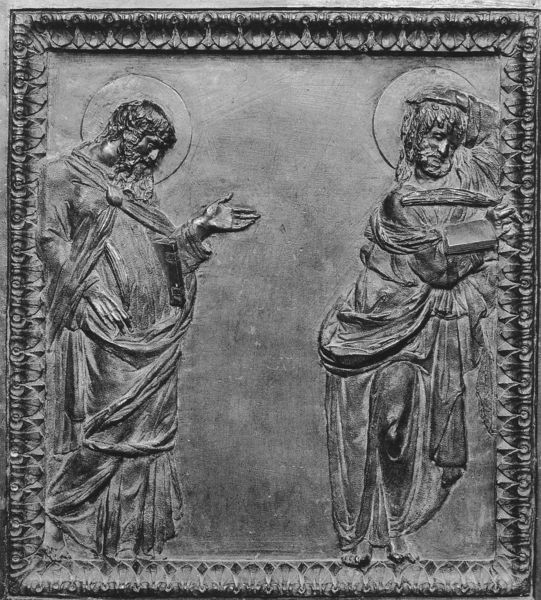
Titel: Märtyrertür
Künstler: Donatello
Standort: Florenz, S. Lorenzo (EU - I - Toskana)
Schlagwörter: feder, hand, kopf, mann, umhang, menschen, geste, grau, holz, männer, profil, schwarz, ornament, bart, falten, mensch, rahmen, vollbart, figur, gewand, haare, mantel, gewänder, brosche, locken, relief, zwei, tafel, zwei männer, lesen, verzierung, metall, bronze, faltenwurf, plastik, buch, denken, barfuß, kupfer, denker, kachel, gestalten, schnitzerei, heiligenschein, nimbus, christus, jesus, jesus christus, schreiben, mittelalter, florenz, heiliger, heilige, schreiber, heilig, petrus, sakral, verkündigung, schreibfeder, italienisch, weisen, zeigegestus, apostel, glorie, verkündung, evangelist, propheten, flachrelief, nie, heiligensschein